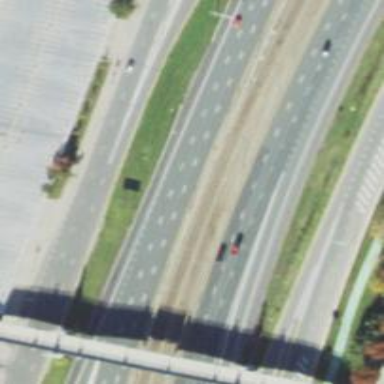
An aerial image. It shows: Asphalt motorway.